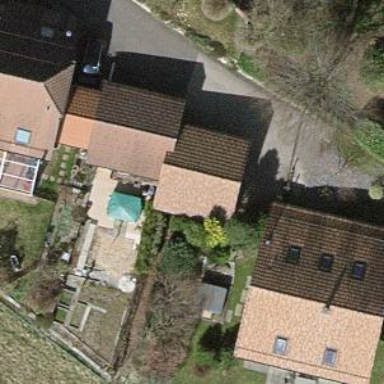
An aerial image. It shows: Garage.